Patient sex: F
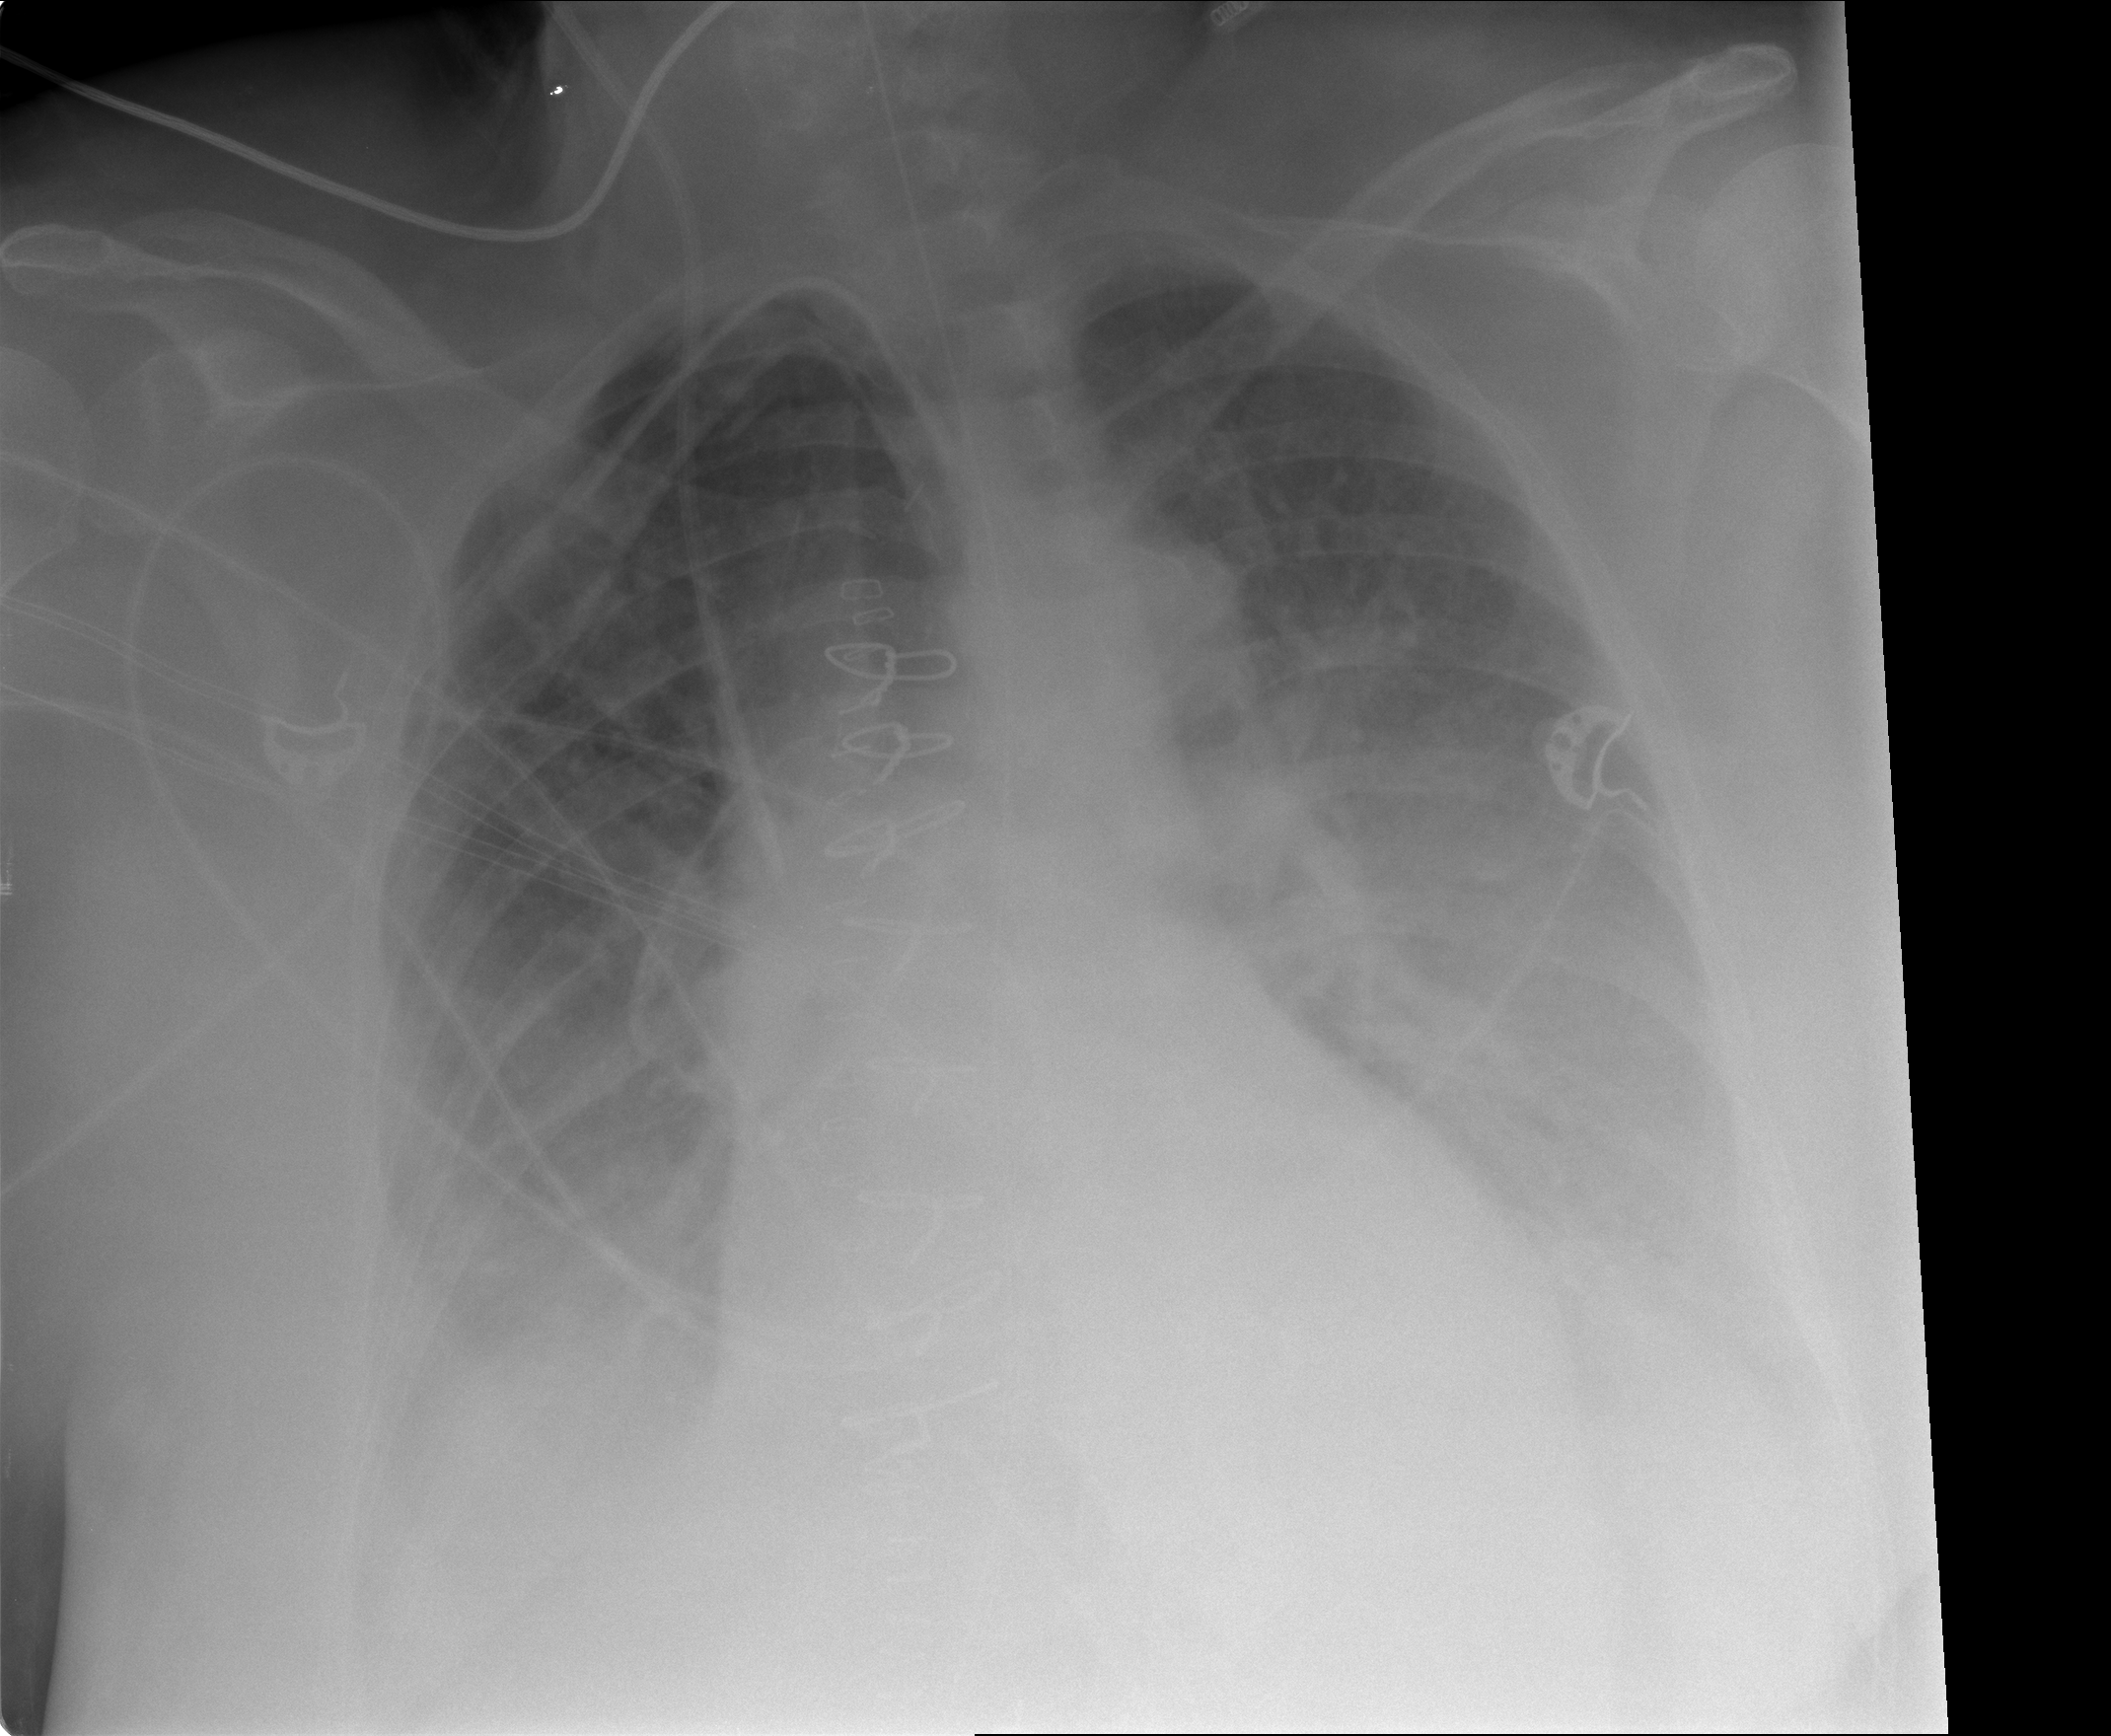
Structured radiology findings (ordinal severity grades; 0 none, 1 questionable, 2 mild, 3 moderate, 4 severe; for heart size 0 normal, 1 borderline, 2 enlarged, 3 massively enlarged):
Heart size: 2
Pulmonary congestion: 2
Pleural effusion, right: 2
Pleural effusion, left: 2
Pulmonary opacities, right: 0
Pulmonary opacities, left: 0
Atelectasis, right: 2
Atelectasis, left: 2